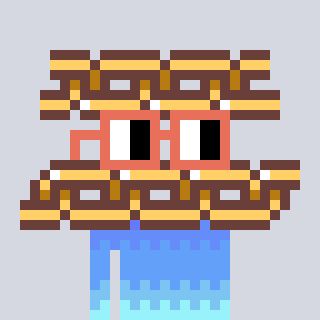
a pixel art character with square orange glasses, a chain-shaped head and a grayscale-colored body on a cool background